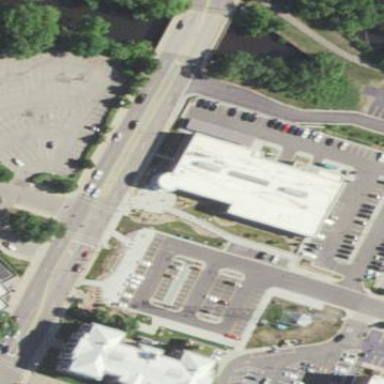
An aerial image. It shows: Police building.